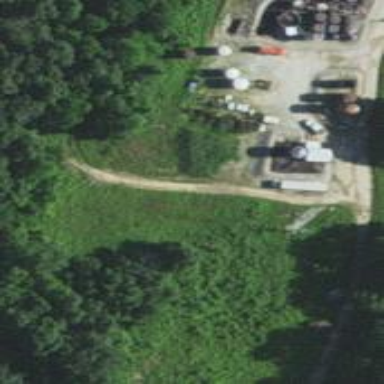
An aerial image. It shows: Storage tank that is man-made.